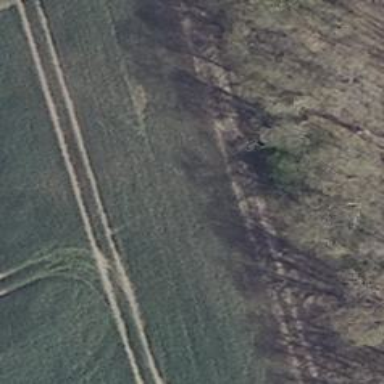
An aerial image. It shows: Track with very rough surface.